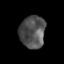
Tissue: prostate
Cell type: T cells
Senescence score: 0.3327
Nuclear area (px): 804
Mean DAPI intensity: 82.262